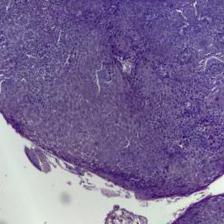
Diagnosis: OSCC